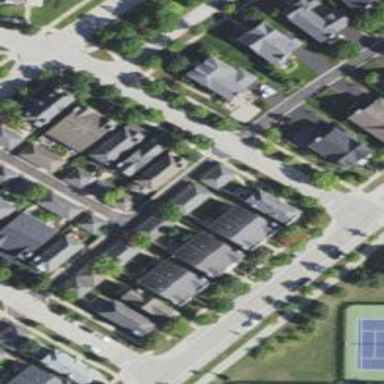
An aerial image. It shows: Alley classified as service road.